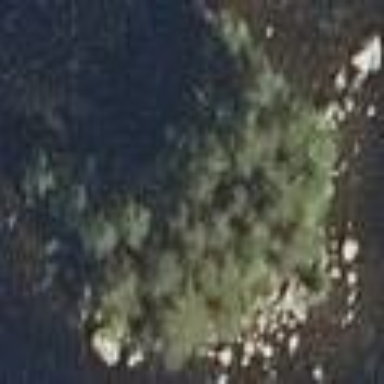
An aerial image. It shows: Islet covered with woodland.